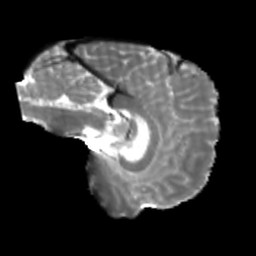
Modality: T2w
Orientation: sagittal
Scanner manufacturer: siemens
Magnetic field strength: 3 T
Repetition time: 4 s
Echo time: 0.0594 s